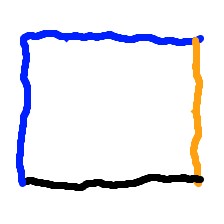
Shape: rectangle